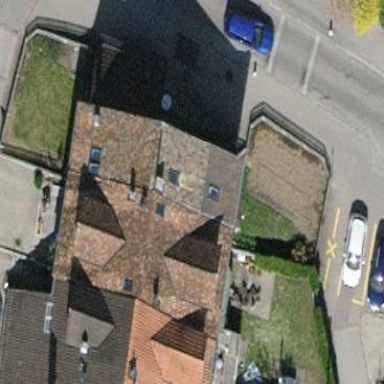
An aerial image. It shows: Building with tile roof.